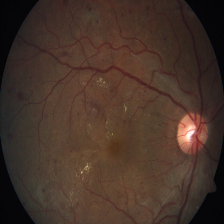
Diabetic retinopathy grade: Severe